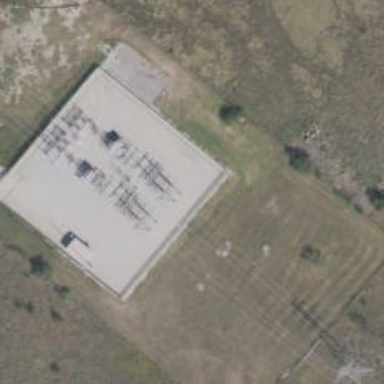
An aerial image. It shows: Switch used for power control.